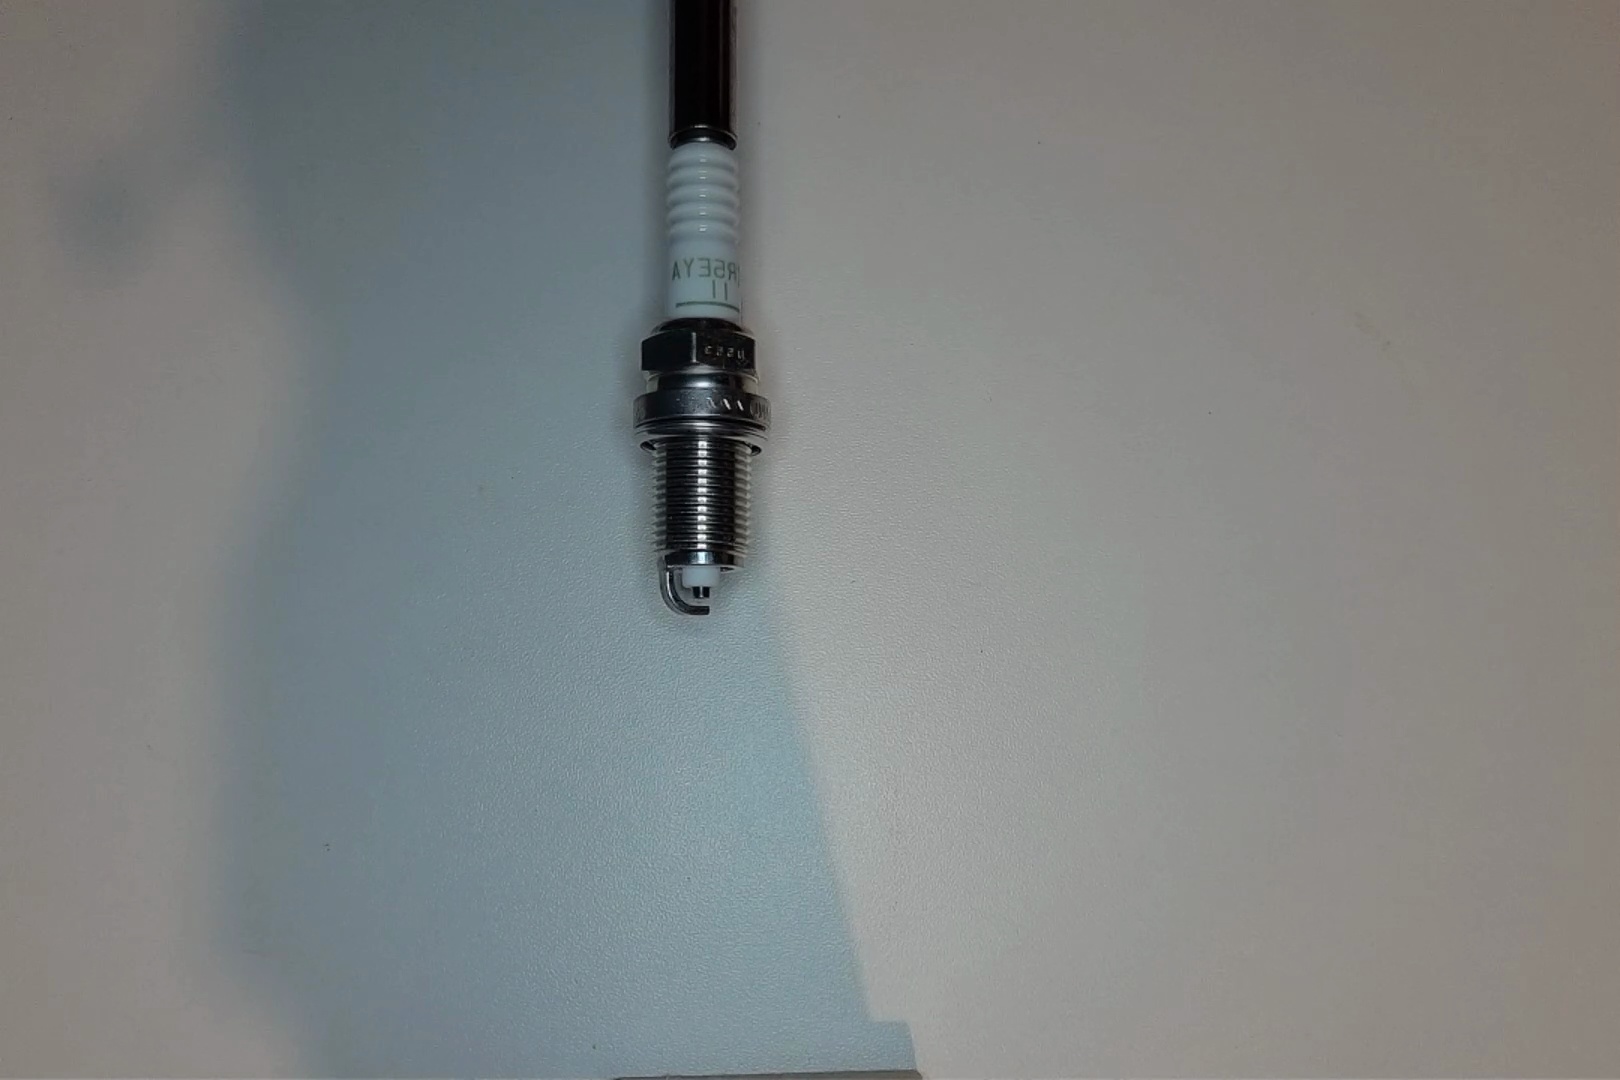
Label: no anomaly